Question: this is my first question in stackoverflow and I am a beginner in using reflection.
I would like to dump all values of an object instance for reference (to keep track about used values on a test). I am using Compact Framework 3.5 not the full framework. Keep that in mind for your suggestions.
Imagine following classes:
'''
public class Camera : IDisposable
{
public Camera.FilenameProperties SnapshotFile;
public double DigitalZoomFactor { get; set; }
public bool DisplayHistogram { get; set; }
public int ImageUpdateInterval { get; set; }
public Camera.ImprintCaptionPosType ImprintCaptionPos { get; set; }
public string ImprintCaptionString { get; set; }
}
'''
where the 'special' types are:
'''
public class FilenameProperties
{
public string Directory { get; set; }
public string Filename { get; set; }
public Camera.FilenamePaddingType FilenamePadding { get; set; }
public Camera.ImageType ImageFormatType { get; set; }
public Camera.ImageResolutionType ImageResolution { get; set; }
public int JPGQuality { get; set; }
public void Restore();
public void Save();
public enum Fnametype
{
tSnapshot = 0,
tCircularCapture = 1,
}
}
public enum ImprintCaptionPosType
{
Disabled = 0,
LowerRight = 1,
LowerLeft = 2,
LowerCenter = 3,
UpperRight = 4,
UpperLeft = 5,
UpperCenter = 6,
Center = 7,
}
'''
Now, I can get the 'base' names and properties and the field names of an instance of camera:
'''
Camera cam = new Camera();
dumpProperties(cam);
...
void dumpProperties(object oClass)
{
System.Diagnostics.Debug.WriteLine(oClass.ToString());
FieldInfo[] _Info = oClass.GetType().GetFields(BindingFlags.Public | BindingFlags.Instance);
for(int i = 0; i<_Info.Length; i++)
{
System.Diagnostics.Debug.WriteLine(_Info[i].Name + ":'" + _Info[i].GetValue(oClass).ToString()+"'");
}
foreach (PropertyInfo pi in oClass.GetType().GetProperties())
{
System.Diagnostics.Debug.WriteLine(pi.Name + ":'" + pi.GetValue(oClass, null)
+ "' Type=" + pi.PropertyType.ToString());
}
}
'''
and then get soemthing like this:
'''
Intermec.Multimedia.Camera
SnapshotFile:'Intermec.Multimedia.Camera+FilenameProperties'
DigitalZoomFactor:'1' Type=System.Double
DisplayHistogram:'False' Type=System.Boolean
ImageUpdateInterval:'1' Type=System.Int32
ImprintCaptionPos:'Disabled' Type=Intermec.Multimedia.Camera+ImprintCaptionPosType
ImprintCaptionString:'' Type=System.String
'''
Now, for simple properties like DigitalZoomFactor and ImageUpdateInterval I get what I need, but for the nested class (correct wording?) I only get the type as for example with SnapshotFile. For the nested enum I get the value as with 'ImprintCaptionPos'.
How can I get the values of the nested values like FilenameProperties.Filename of the SnapshotFile field/property?
If I use dumpProperties(cam.SnapshotFile), I get the output I am looking for:
'''
Intermec.Multimedia.Camera+FilenameProperties
Directory:'\Program Files\FrmCamera' Type=System.String
Filename:'myphoto' Type=System.String
ImageFormatType:'JPG' Type=Intermec.Multimedia.Camera+ImageType
FilenamePadding:'None' Type=Intermec.Multimedia.Camera+FilenamePaddingType
ImageResolution:'Medium' Type=Intermec.Multimedia.Camera+ImageResolutionType
JPGQuality:'100' Type=System.Int32
'''
But how can I automate that?
I did a lot of search and test coding but was unable to find a solution. The problem seems to be getting the instance of the field to be able to iterate thru it.
I do not have the source code of the Camera class, so I cannot add or remove code in there.
Can anyone help?
I need to get something like the debugger shows:

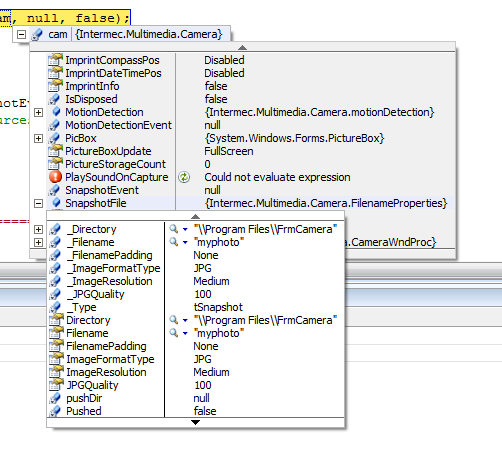
Answer: OK, I find a way (a workaround) to get all properties (in an XML but who cares) using the code from <URL>:
The output is xml like but acceptable for me. Here an excerpt:
'''
<xml version="1.0" encoding="utf-8">
<Camera xmlns:xsi="http://www.w3.org/2001/XMLSchema-instance" xmlns:xsd="http://www.w3.org/2001/XMLSchema">
...
<ImprintCaptionPos>Disabled</ImprintCaptionPos>
<SnapshotFile>
<Directory>\Program Files\FrmCamera</Directory>
<Filename>myphoto</Filename>
<ImageFormatType>JPG</ImageFormatType>
<FilenamePadding>None</FilenamePadding>
<ImageResolution>Medium</ImageResolution>
<JPGQuality>100</JPGQuality>
</SnapshotFile>
...
'''
In my code I just have to call
'''
string s = serialization.mySerialize.SerializeObject<Intermec.Multimedia.Camera>(cam);
'''
To get a 'dump' of all current properties of the instance.
Thanks to all for your help. Possibly I was misunderstood with my question and reflection is unable to give what I want.
Thanks
Josef